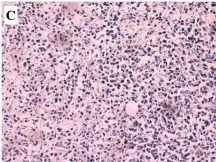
Breast tumor. The breast tumor tissue exhibited negative staining for. CK20.
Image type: pathology (h&e)